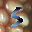
Label: 5